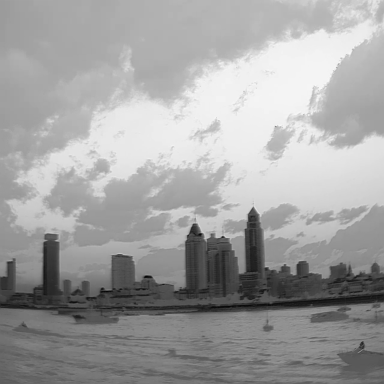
There are two canoes in the infrared image.